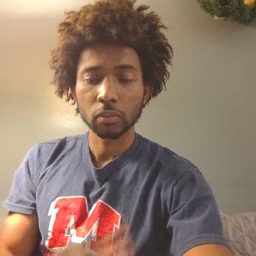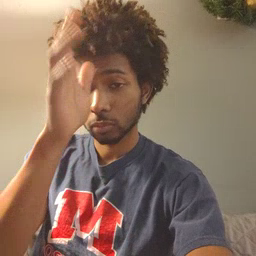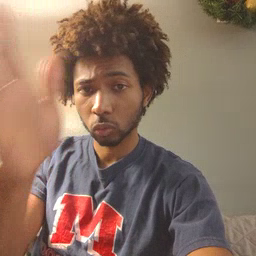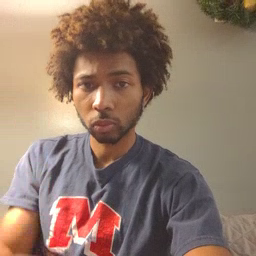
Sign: grandpa